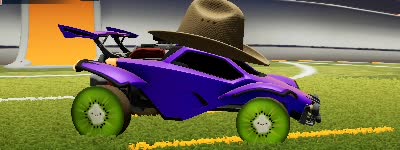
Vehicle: octane